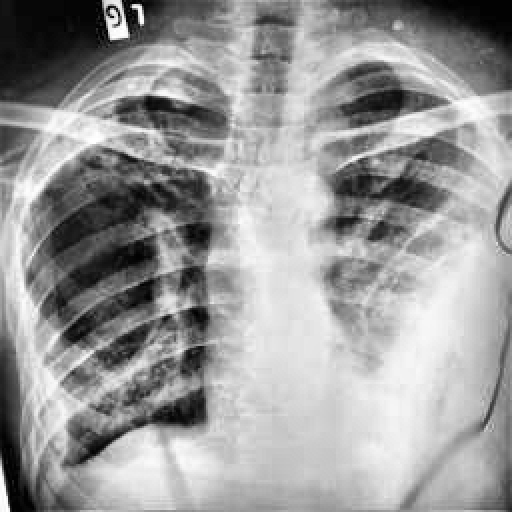
Finding: TUBERCULOSIS